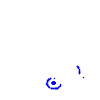
Particle: proton